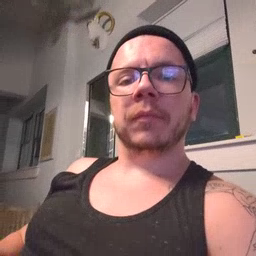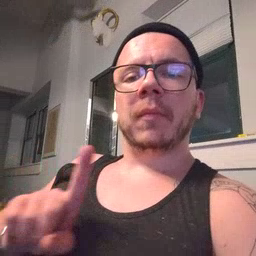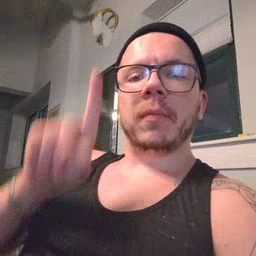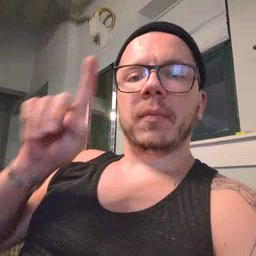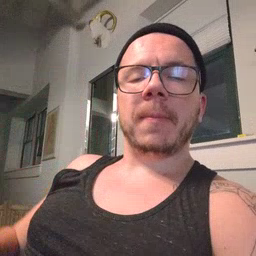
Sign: up